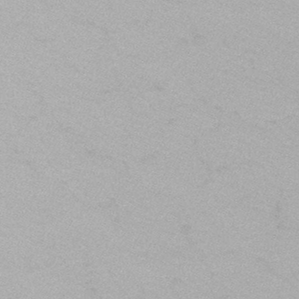
Label: frost